Question: I am currently working with the SHAP library, I already generated my charts with the avg contribution of each feature, however I would like to know the exact value that is plotted on the chart
'''
import numpy as np
import pandas as pd
from sklearn.linear_model import LinearRegression
from sklearn.datasets import load_boston
import shap
boston = load_boston()
regr = pd.DataFrame(boston.data)
regr.columns = boston.feature_names
regr['MEDV'] = boston.target
X = regr.drop('MEDV', axis = 1)
Y = regr['MEDV']
fit = LinearRegression().fit(X, Y)
explainer = shap.LinearExplainer(fit, X, feature_dependence = 'independent')
# I used 'independent' because the result is consistent with the ordinary
# shapely values where 'correlated' is not
shap_values = explainer.shap_values(X)
shap.summary_plot(shap_values, X, plot_type = 'bar')
'''

How can I get the exact values that are depicted of the chart?
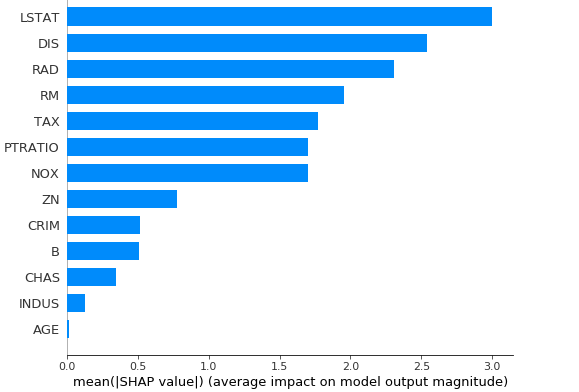
Answer: '''
pd.DataFrame((zip(X.columns[np.argsort(np.abs(shap_values).mean(0))],
np.abs(shap_values).mean(0))), columns=["feature", "importance" ]).sort_values(by="importance", ascending=False)
'''
Reference <URL>